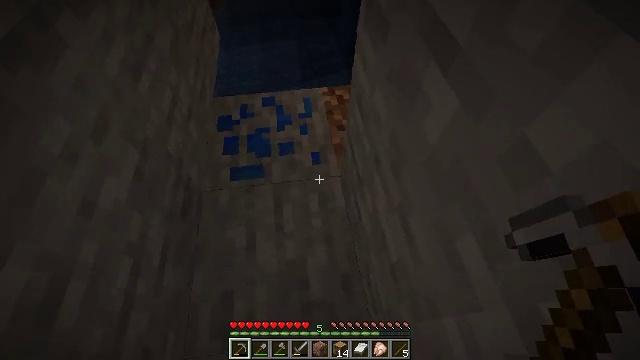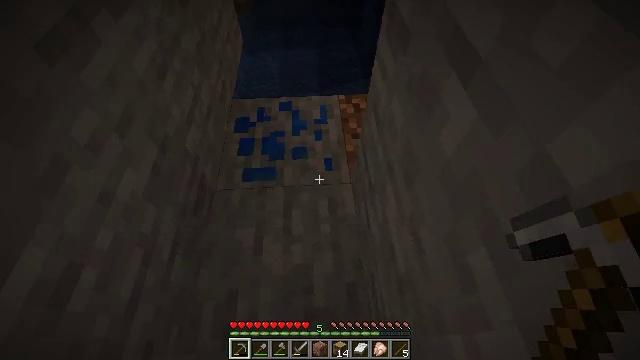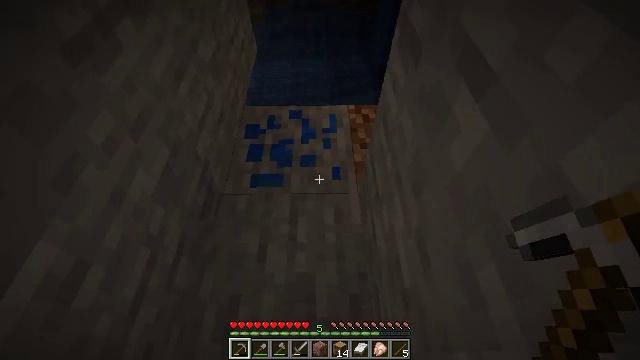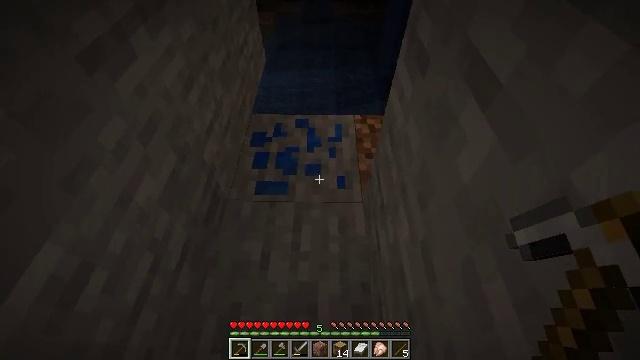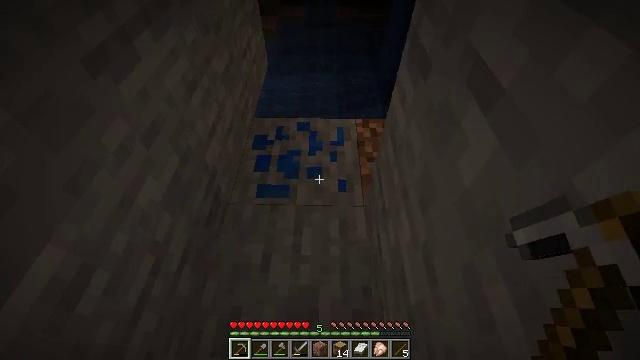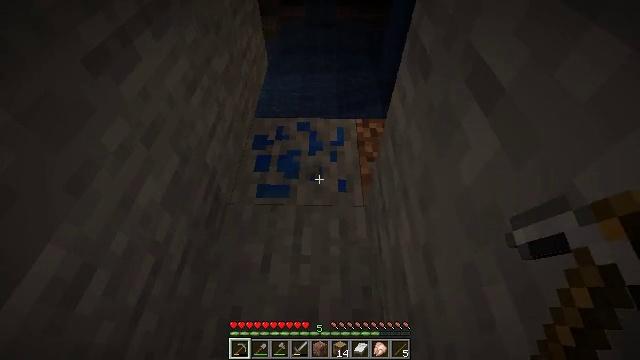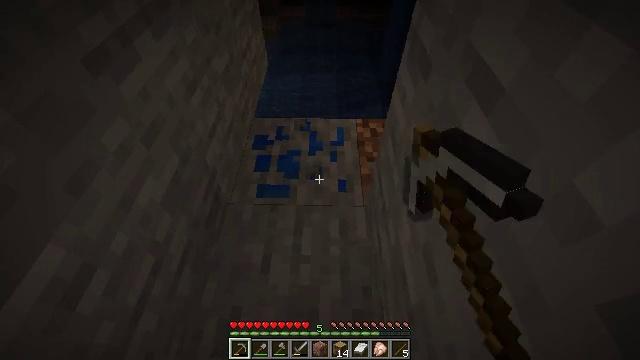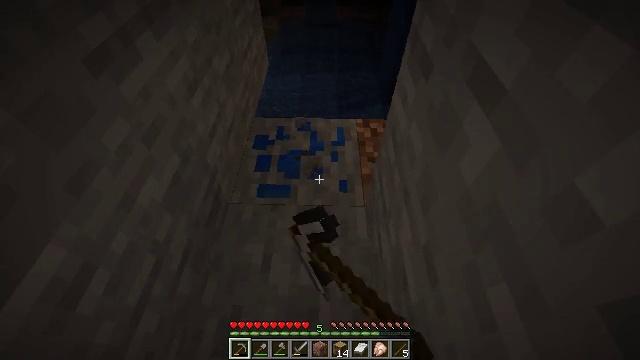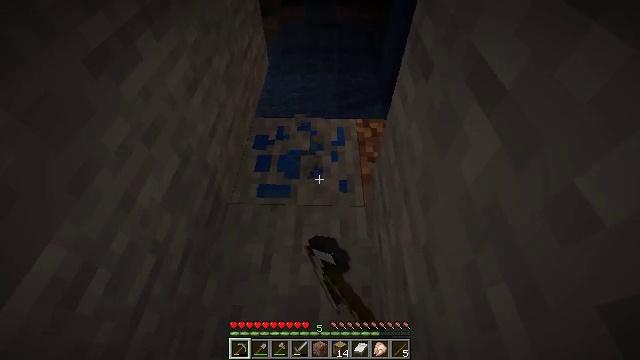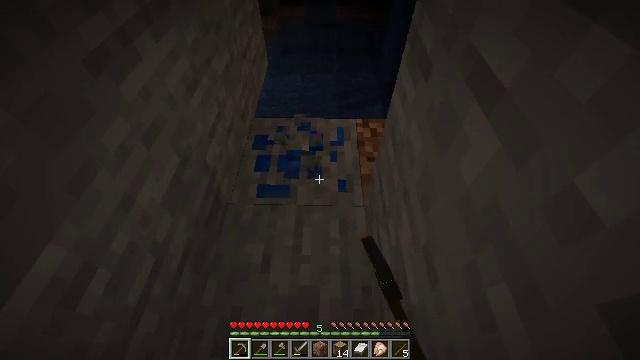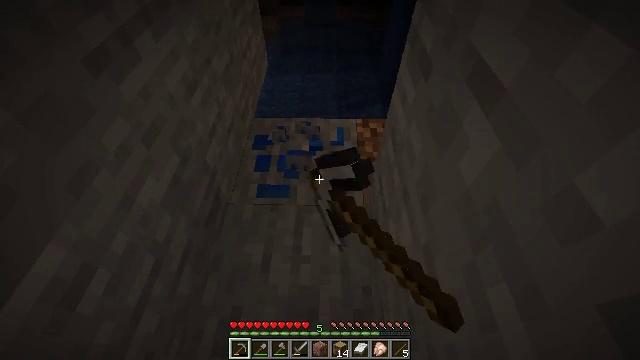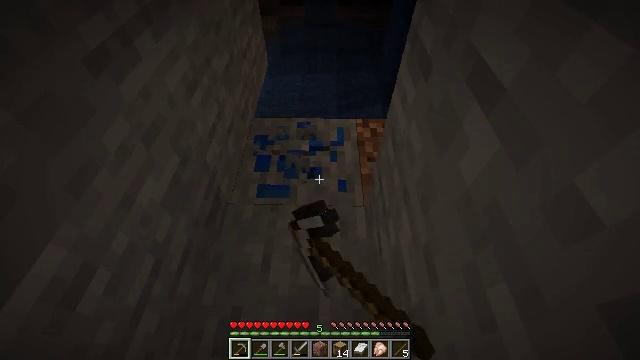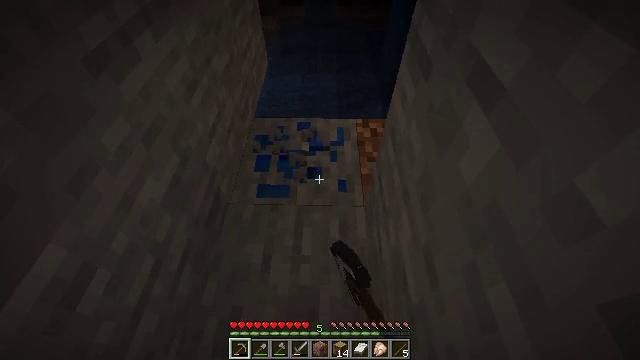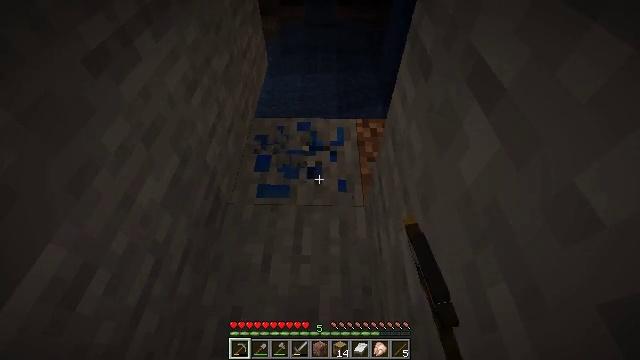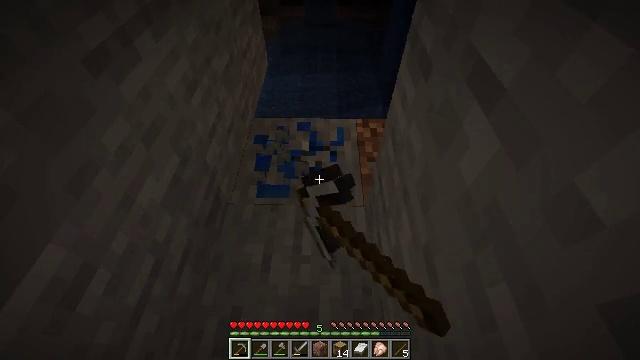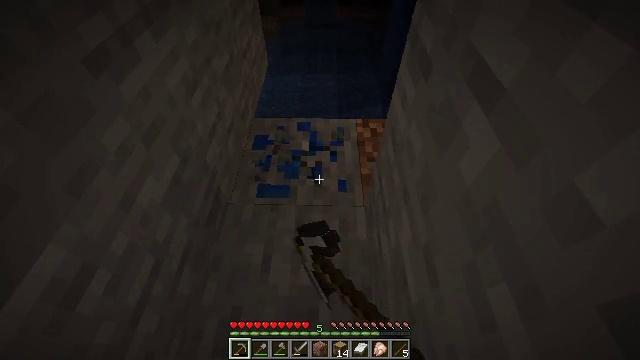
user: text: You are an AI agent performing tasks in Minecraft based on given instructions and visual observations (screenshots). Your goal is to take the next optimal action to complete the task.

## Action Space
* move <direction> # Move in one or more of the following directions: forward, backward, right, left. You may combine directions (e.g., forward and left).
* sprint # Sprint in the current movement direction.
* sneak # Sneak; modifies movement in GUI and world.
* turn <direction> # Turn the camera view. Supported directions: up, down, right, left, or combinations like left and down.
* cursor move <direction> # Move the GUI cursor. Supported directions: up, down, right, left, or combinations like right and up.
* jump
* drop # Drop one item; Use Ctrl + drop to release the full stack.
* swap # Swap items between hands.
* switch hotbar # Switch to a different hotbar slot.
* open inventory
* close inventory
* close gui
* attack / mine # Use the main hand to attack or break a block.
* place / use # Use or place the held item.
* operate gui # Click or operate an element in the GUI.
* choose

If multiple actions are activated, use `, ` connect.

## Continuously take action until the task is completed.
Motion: motion action
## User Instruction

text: Mine the lapis ore underground.
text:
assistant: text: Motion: turn left and up
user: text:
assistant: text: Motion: turn left and up
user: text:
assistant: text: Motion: turn left and up
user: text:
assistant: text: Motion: no_op
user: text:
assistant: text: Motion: attack / mine
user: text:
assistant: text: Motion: attack / mine
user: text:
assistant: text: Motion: attack / mine
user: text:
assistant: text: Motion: attack / mine
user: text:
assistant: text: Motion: attack / mine
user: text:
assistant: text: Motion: attack / mine
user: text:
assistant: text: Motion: attack / mine
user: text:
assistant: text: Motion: attack / mine
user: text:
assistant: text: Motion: attack / mine
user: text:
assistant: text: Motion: attack / mine
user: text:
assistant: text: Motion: attack / mine
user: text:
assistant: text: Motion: attack / mine
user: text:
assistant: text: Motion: attack / mine
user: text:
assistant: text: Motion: attack / mine
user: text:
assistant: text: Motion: attack / mine
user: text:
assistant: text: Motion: attack / mine
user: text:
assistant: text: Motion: attack / mine
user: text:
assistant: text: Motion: attack / mine
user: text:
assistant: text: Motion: attack / mine
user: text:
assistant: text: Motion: attack / mine
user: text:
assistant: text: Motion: attack / mine
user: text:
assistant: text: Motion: attack / mine
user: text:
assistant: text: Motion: attack / mine
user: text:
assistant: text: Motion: attack / mine
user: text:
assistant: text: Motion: attack / mine
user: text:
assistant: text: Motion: attack / mine